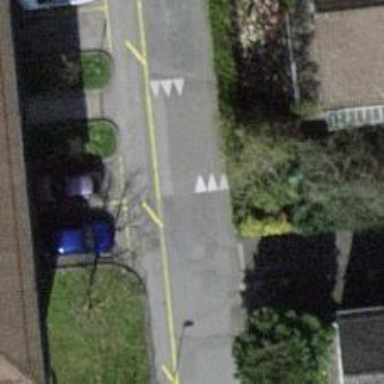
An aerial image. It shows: Asphalt road with traffic-calming table.